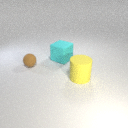
large yellow rubber cylinder to the right of large cyan rubber cube